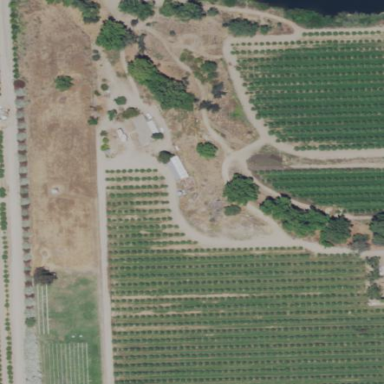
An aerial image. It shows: Beautiful vineyard in the countryside.